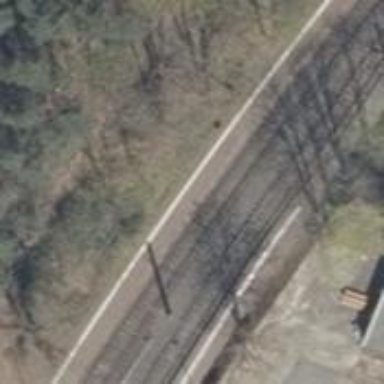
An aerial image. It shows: Tram railway with electrified contact lines.